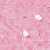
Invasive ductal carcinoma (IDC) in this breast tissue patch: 0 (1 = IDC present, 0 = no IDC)